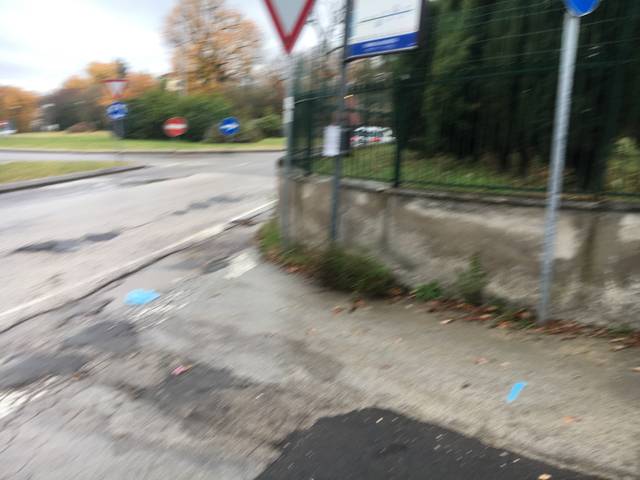
Region: Italy
Coordinates: 43.118, 12.372